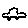
Label: car